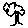
Label: tree